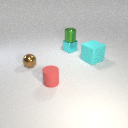
small cyan metal cube below small green metal cylinder